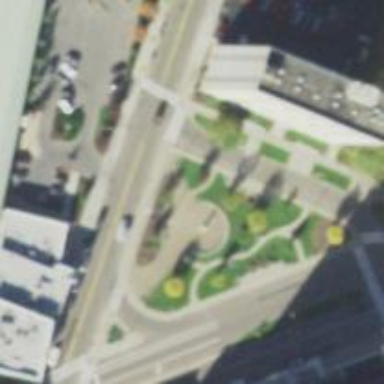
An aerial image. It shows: Historic memorial.